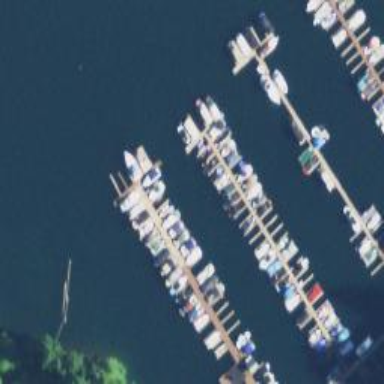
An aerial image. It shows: Man-made pier.